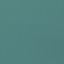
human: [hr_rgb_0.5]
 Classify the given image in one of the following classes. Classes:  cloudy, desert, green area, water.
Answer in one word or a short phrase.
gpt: water